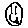
Label: smiley face